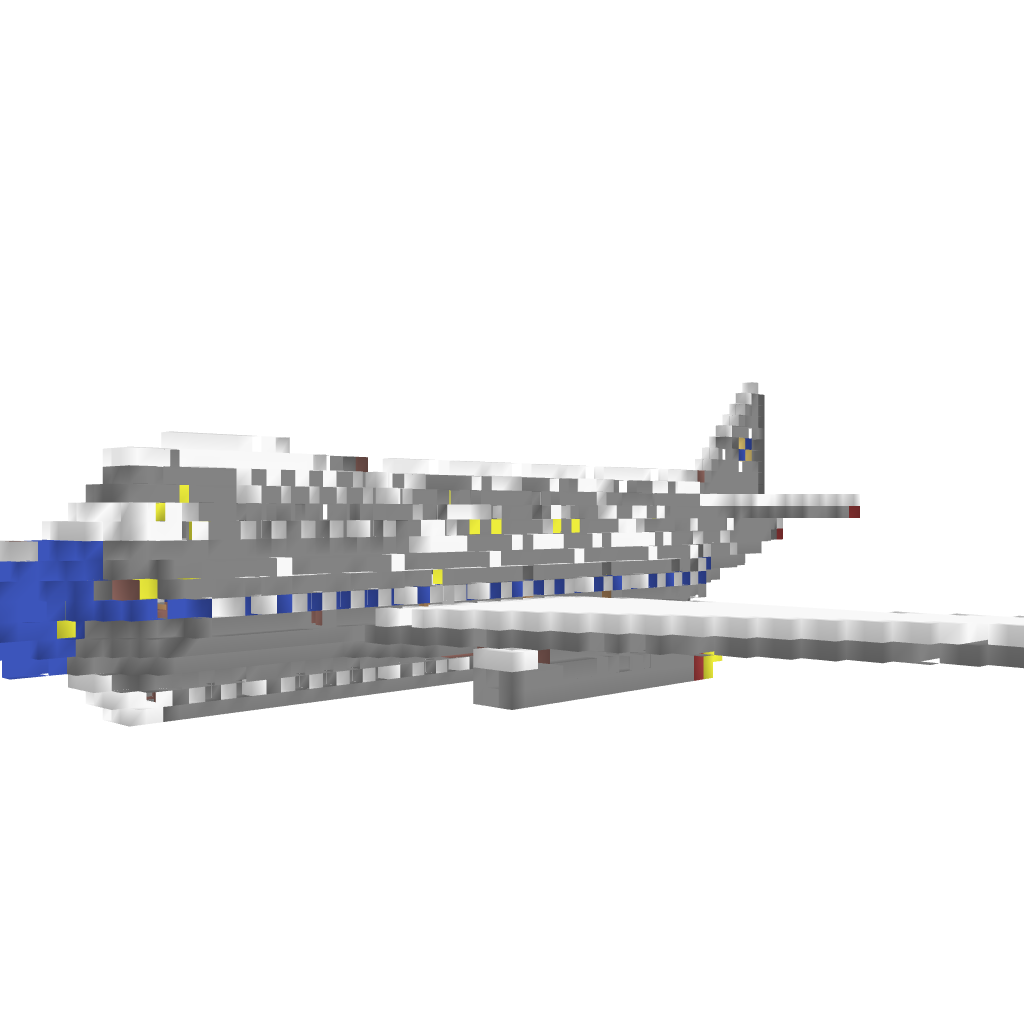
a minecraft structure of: Jumbo Jet bad low quality